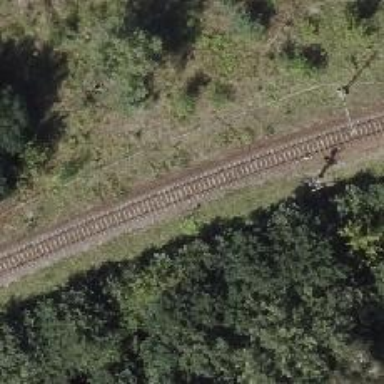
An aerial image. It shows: Railway signal.